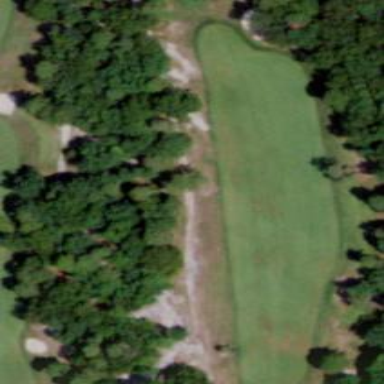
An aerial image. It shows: Grassy area designated as golf fairway.